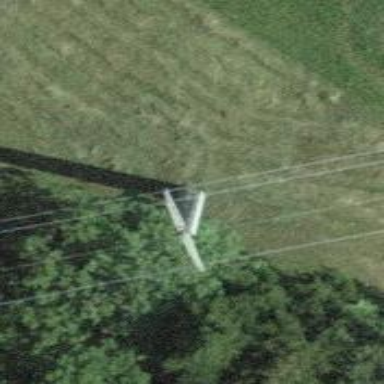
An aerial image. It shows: Power tower.